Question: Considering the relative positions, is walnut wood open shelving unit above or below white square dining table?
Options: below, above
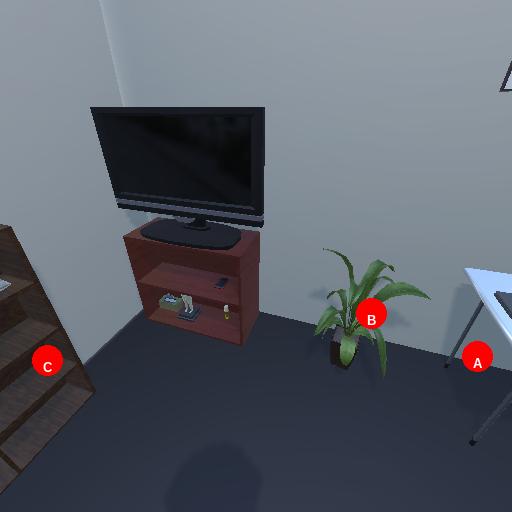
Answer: below